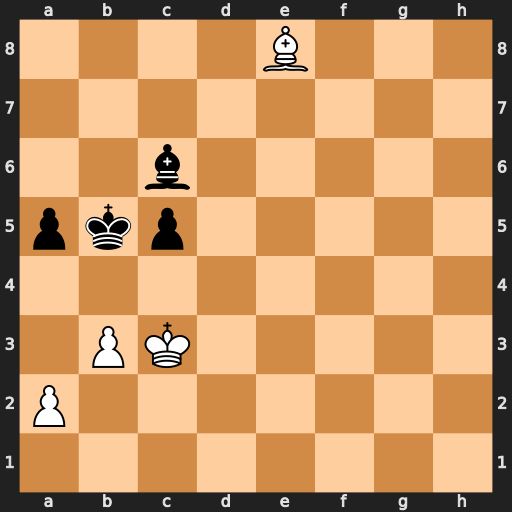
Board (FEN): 4B3/8/2b5/pkp5/8/1PK5/P7/8
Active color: w
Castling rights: -
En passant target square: -
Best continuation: a4+ Kb6 Bxc6 Kxc6 Kc4 Kd6 Kb5 Kd5 Kxa5 c4 bxc4+